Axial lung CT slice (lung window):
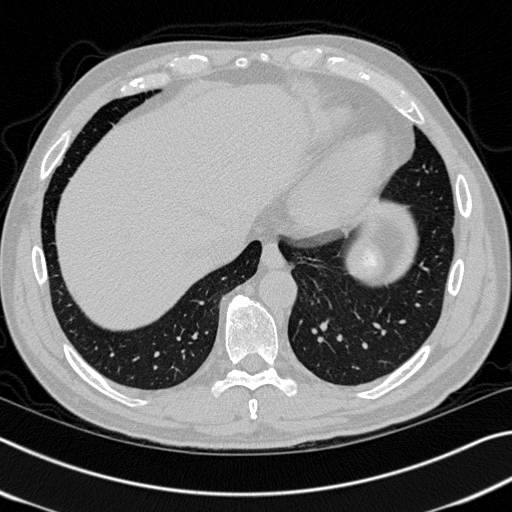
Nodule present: no